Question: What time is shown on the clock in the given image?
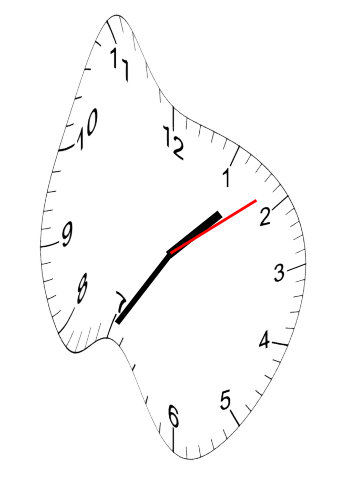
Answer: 01:35:09